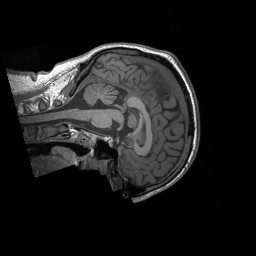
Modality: T1w
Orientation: sagittal
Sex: male
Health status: ill
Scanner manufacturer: siemens
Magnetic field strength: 3 T
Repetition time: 1.66 s
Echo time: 0.00254 s